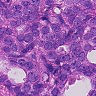
Metastatic tissue present: yes